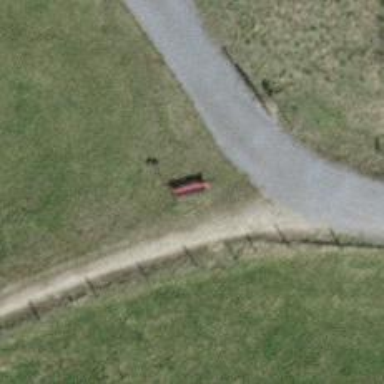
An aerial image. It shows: Bench for seating.